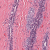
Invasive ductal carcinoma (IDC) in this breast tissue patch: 0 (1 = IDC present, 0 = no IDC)